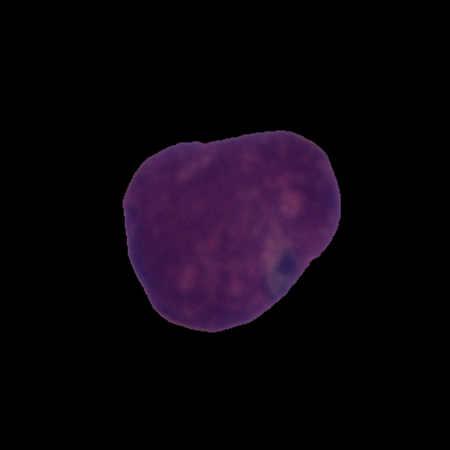
Label: cancer